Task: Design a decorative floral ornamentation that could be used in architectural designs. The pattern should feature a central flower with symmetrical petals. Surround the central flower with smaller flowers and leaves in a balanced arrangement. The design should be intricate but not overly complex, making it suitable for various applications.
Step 1427:
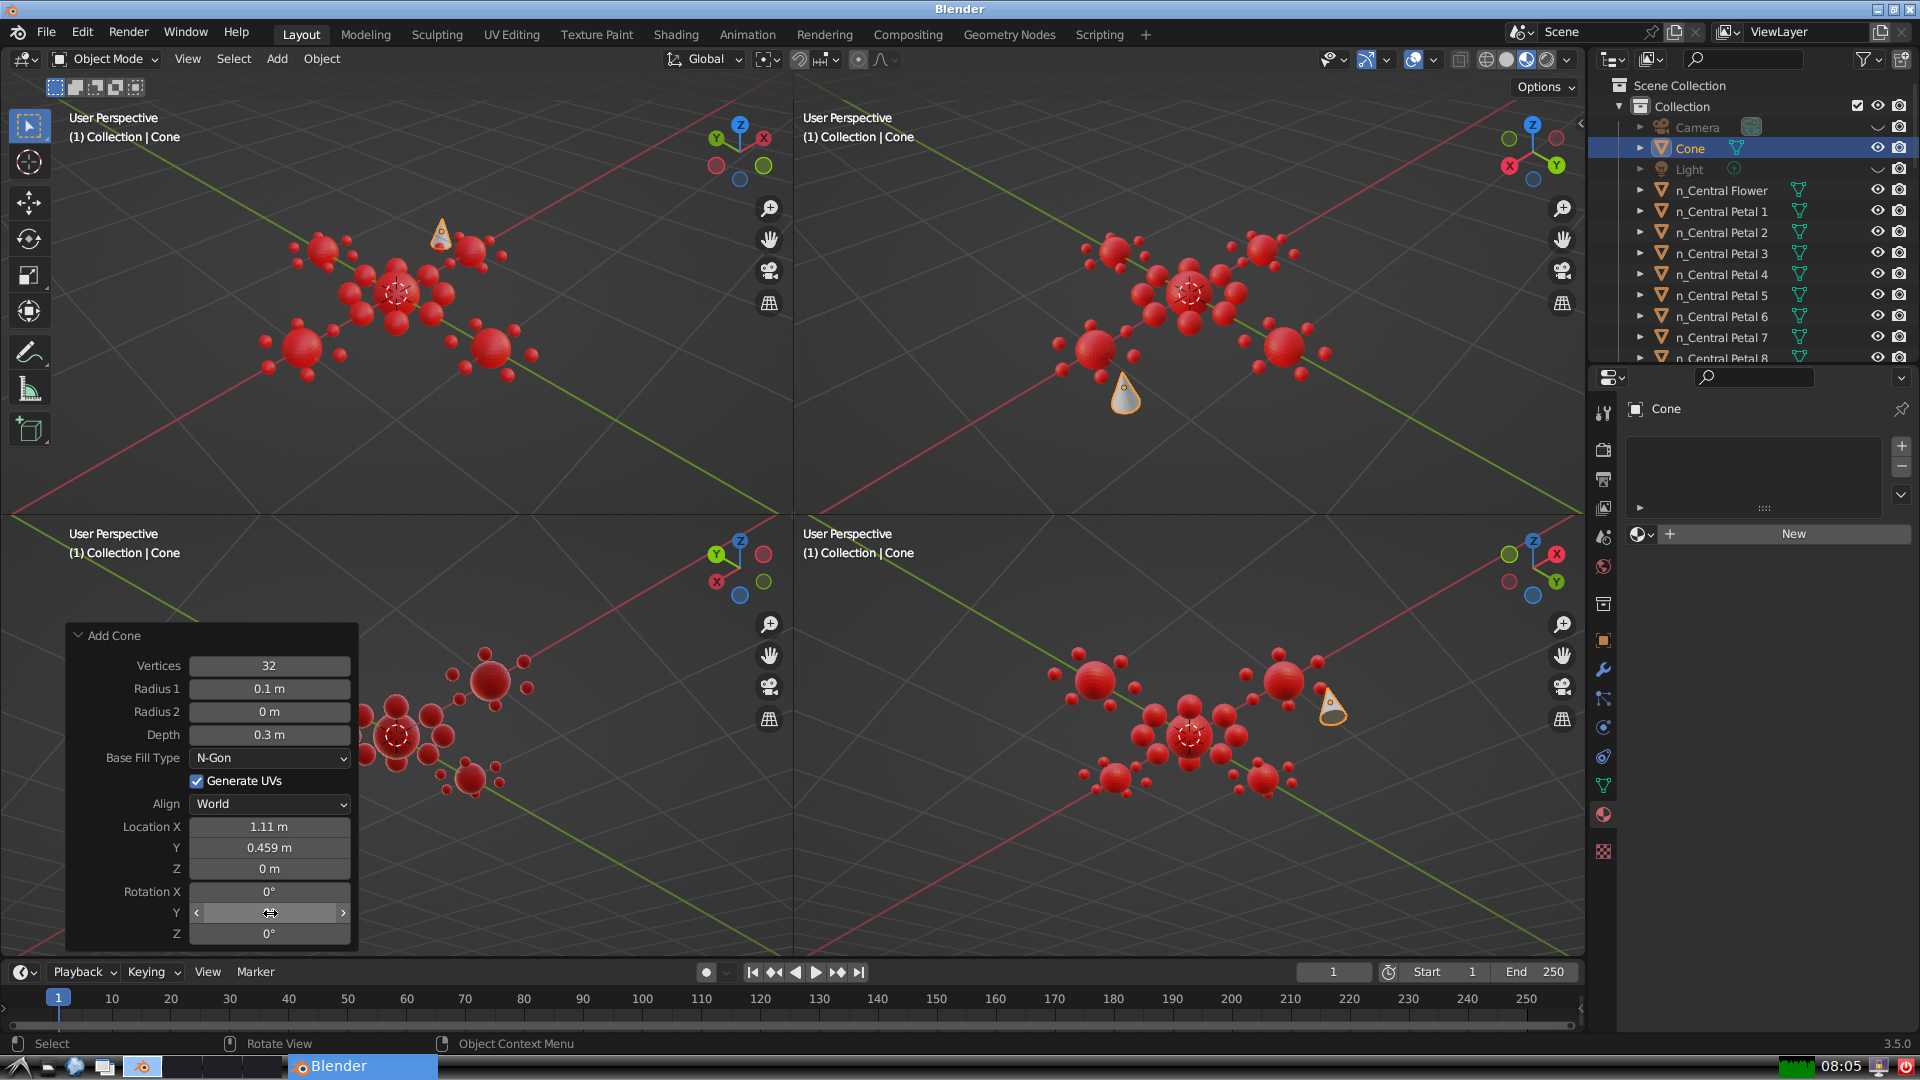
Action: click: no